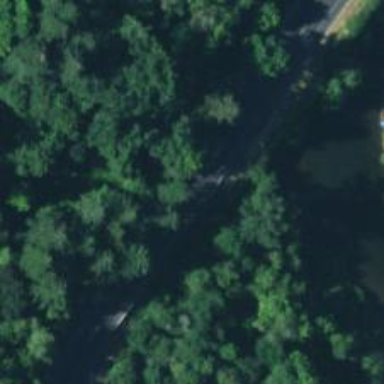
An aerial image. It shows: Secondary road crossing bridge.